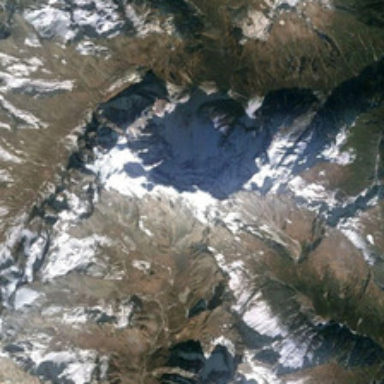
The yellow mountain is a piece of water wet .